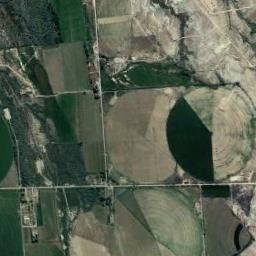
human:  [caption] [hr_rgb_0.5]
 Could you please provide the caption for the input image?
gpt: Several circular farmlands with different colors are next to some other shapes of farmlands and a village beside .

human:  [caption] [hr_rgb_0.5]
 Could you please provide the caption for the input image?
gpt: A few green and tan mixed circular farmland with full, Semi, And large semicircles .

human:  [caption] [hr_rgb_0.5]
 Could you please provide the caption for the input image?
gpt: There is no circular field in the lower right corner .

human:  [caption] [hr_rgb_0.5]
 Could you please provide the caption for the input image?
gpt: There are some half of green circle farmland in the bare land .

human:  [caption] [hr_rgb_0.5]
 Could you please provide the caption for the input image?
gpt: There are some circular farmlands and rectangle farmlands .